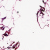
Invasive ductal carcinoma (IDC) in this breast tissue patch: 0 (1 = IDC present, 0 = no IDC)